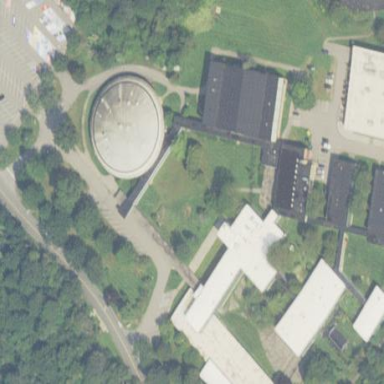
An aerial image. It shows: School building.